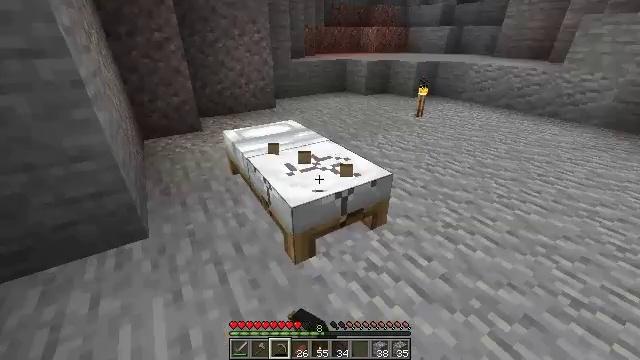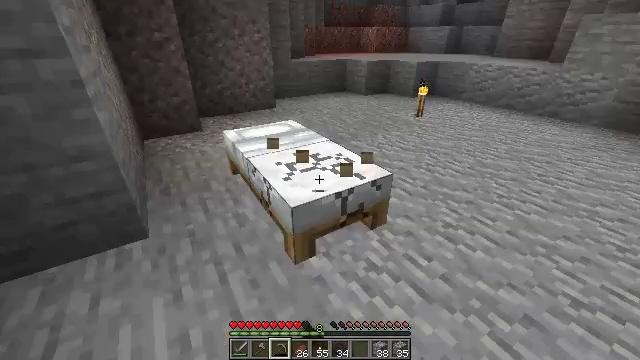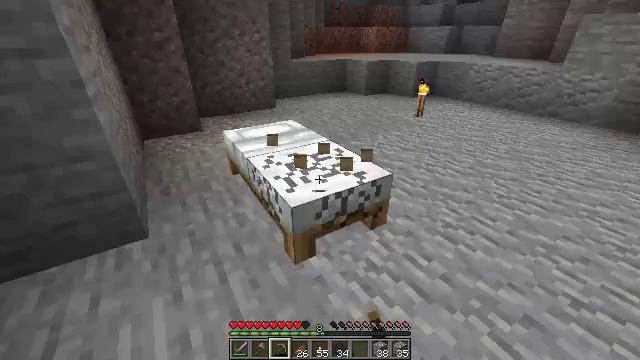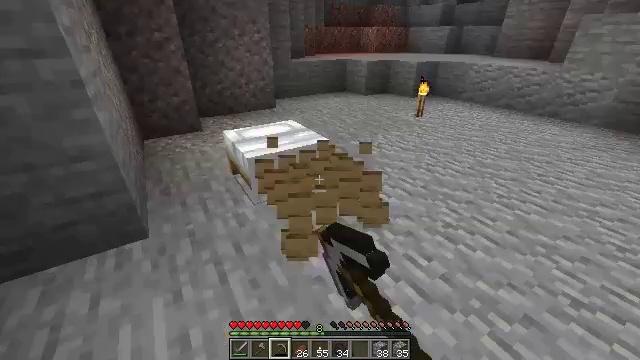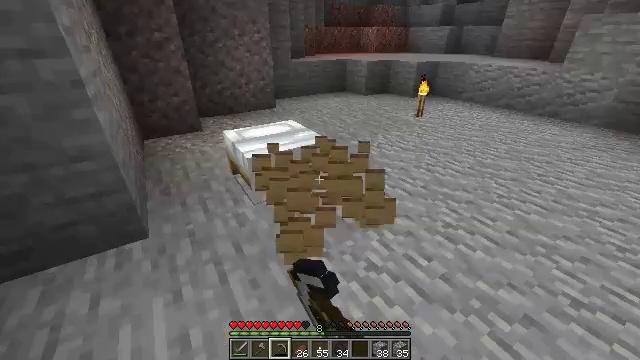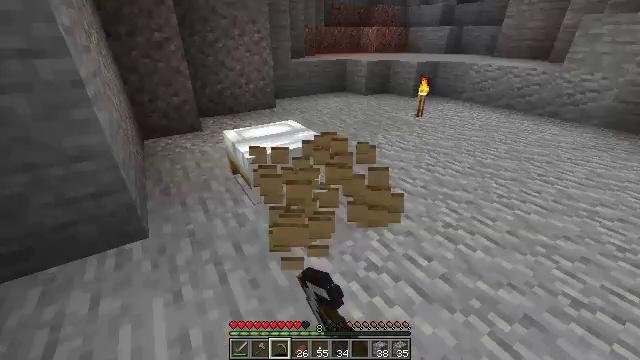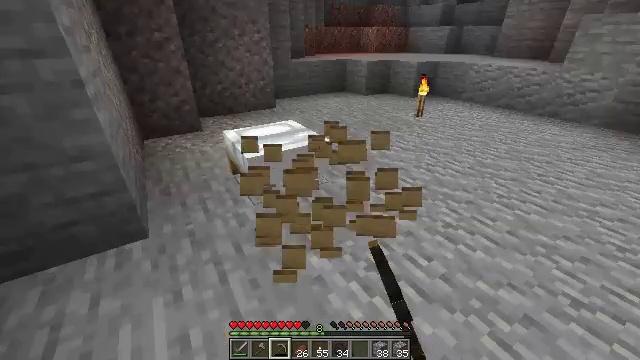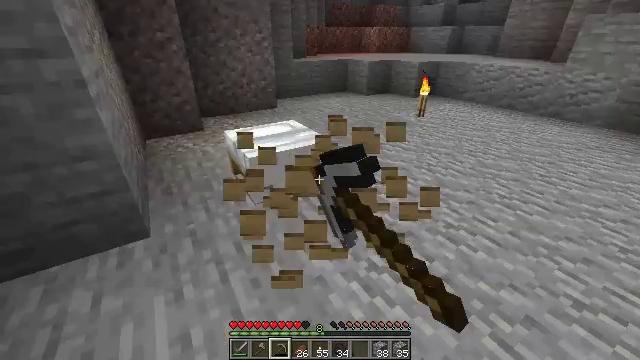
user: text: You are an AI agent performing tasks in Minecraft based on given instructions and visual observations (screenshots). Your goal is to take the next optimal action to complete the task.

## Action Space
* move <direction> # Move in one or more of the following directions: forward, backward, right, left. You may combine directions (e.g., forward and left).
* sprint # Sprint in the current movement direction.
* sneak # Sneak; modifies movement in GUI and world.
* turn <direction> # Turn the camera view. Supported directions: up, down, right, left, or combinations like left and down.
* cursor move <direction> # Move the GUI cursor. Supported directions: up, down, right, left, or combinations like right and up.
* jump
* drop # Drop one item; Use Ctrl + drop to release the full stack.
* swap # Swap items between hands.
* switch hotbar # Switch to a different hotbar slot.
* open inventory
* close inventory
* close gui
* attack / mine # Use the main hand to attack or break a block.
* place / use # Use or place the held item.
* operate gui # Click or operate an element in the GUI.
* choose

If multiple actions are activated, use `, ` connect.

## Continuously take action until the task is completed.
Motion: motion action
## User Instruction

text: Attack the white bed to collect it.
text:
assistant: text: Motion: attack / mine
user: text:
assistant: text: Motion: attack / mine
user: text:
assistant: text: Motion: attack / mine
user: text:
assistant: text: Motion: attack / mine
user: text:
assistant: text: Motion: attack / mine
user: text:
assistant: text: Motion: attack / mine
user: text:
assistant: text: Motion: attack / mine
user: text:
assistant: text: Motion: attack / mine